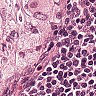
Metastatic tissue present: yes